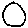
Label: circle